Aerial crown-view tile of a tropical tree (Barro Colorado Island, Panama), acquired 20250317:
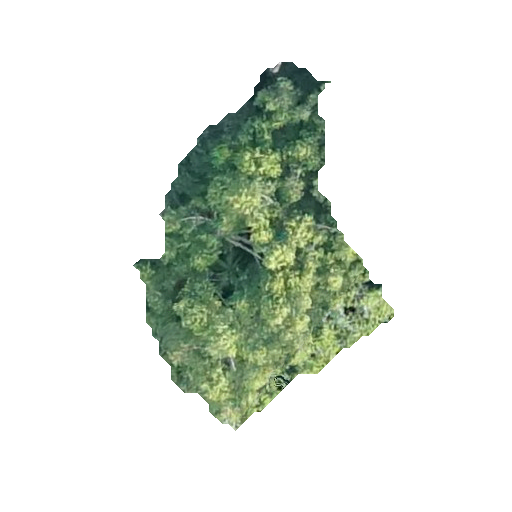
Species: Guatteria lucens
GBIF accepted scientific name: Guatteria lucens
Crown area: 77.958 m²